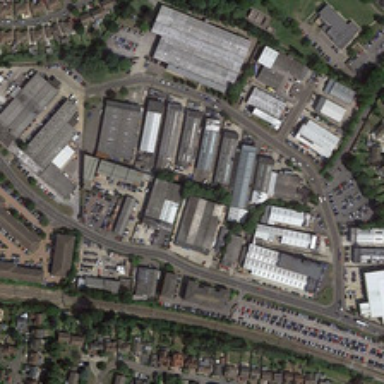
Many buildings with parking lots and green trees are in an industrial area .